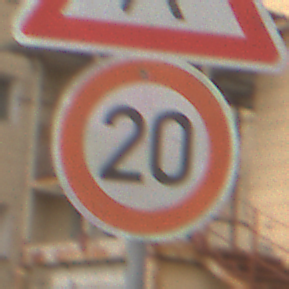
Verkehrszeichen: Geschwindigkeit20
Zusatzzeichen oben: FussgaengerLinks
Umgebung: Outdoor, Urban
Tageszeit: MorningAfternoon
Wetter: Overcast
Licht: Natural
Jahreszeit: NotSpecified
Kontrast: LowContrast